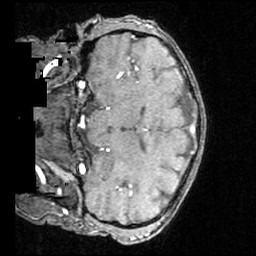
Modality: angio
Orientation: coronal
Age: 31
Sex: male
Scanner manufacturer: siemens
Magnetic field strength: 3 T
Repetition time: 0.025 s
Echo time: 0.00334 s